Question: When i crop the photos, they end up hiding the captions within the thumbnail. What can i do to make the captions content appear and also make the images be of the same height.

I want to achieve something like this
![][2]
'''
$( document ).ready(function() {
var heights = $(".thumnbnail").map(function() {
return $(this).height();
}).get(),
maxHeight = Math.max.apply(null, heights);
$(".thumnbnail").height(maxHeight);
});
'''
'''
.thumbnail {
height: 200px;
width: 300px;
overflow: hidden;
}
.thumbnail img {
height: auto;
width: 600px;
}
'''
'''
<div class="row">
<div class="col-md-3">
<a href="#">
<div class="thumbnail">
<img src="http://ksassets.timeincuk.net/wp/uploads/sites/55/2017/11/GettyImages-873359588-920x584.jpg" alt="osooabina" class="img-responsive image thumbnail">
<div class="caption">
Lorem Ipsum is simply dummy text of the printing and typesetting industry. Lorem Ipsum has been the industry's standard dummy text ever since the 1500s,.
</div>
</div>
</a>
</div>
<div class="col-md-3">
<a href="#">
<div class="thumbnail">
<img src="https://i.pinimg.com/736x/22/5e/80/225e80ea57b247c188ac160ed34fe3cf--ariana-grande-tattoos-ariana-grande-no-makeup.jpg" alt="" class="img-responsive">
<div class="caption">
Lorem Ipsum is simply dummy text of the printing and typesetting industry. Lorem Ipsum has been the industry's standard dummy text ever since the 1500s,.
</div>
</div>
</a>
</div>
<div class="col-md-3">
<a href="#">
<div class="thumbnail">
<img src="http://gazettereview.com/wp-content/uploads/2015/12/Eminem-Featured-image.jpg" alt="osooabina" class="img-responsive image thumbnail">
<div class="caption">
Lorem Ipsum is simply dummy text of the printing and typesetting industry. Lorem Ipsum has been the industry's standard dummy text ever since the 1500s,.
</div>
</div>
</a>
</div>
<div class="col-md-3">
<a href="#">
<div class="thumbnail">
<img src="https://www.biography.com/.image/t_share/MTQ3MzM3MTcxNjA5NTkzNjQ3/ariana_grande_photo_jon_kopaloff_getty_images_465687098.jpg" alt="" class="img-responsive">
<div class="caption">
Lorem Ipsum is simply dummy text of the printing and typesetting industry. Lorem Ipsum has been the industry's standard dummy text ever since the 1500s,.
</div>
</div>
</a>
</div>
</div>
'''
How can i make this code look like the one in the picture above.
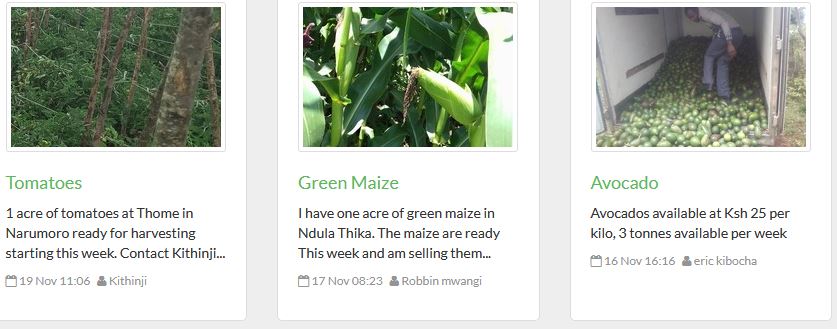
Answer: I believe the problem you're having is related to your repeated use of '.thumbnail'. You're applying it to the '<div>' and to the '' and your jQuery script tries to apply 'maxHeight' to both.
If we revise your code to look like this:
'''
$( document ).ready(function() {
var heights = $(".thumbnail").map(function() {
return $(this).height();
}).get(),
maxHeight = Math.max.apply(null, heights);
$(".thumbnail").height(maxHeight);
});
'''
'''
.thumbnail {
overflow: hidden;
}
.thumbnail img {
height: auto;
}
'''
'''
<link rel="stylesheet" href="https://maxcdn.bootstrapcdn.com/bootstrap/3.3.7/css/bootstrap.min.css" integrity="sha384-BVYiiSIFeK1dGmJRAkycuHAHRg32OmUcww7on3RYdg4Va+PmSTsz/K68vbdEjh4u" crossorigin="anonymous">
<script src="https://ajax.googleapis.com/ajax/libs/jquery/1.12.4/jquery.min.js"></script>
<script src="https://maxcdn.bootstrapcdn.com/bootstrap/3.3.7/js/bootstrap.min.js" integrity="sha384-Tc5IQib027qvyjSMfHjOMaLkfuWVxZxUPnCJA7l2mCWNIpG9mGCD8wGNIcPD7Txa" crossorigin="anonymous"></script>
<div class="container">
<div class="row">
<div class="col-xs-3">
<a href="#">
<div class="thumbnail">
<img src="http://ksassets.timeincuk.net/wp/uploads/sites/55/2017/11/GettyImages-873359588-920x584.jpg" alt="osooabina" class="img-responsive">
<div class="caption">Lorem Ipsum is simply dummy text of the printing and typesetting industry. Lorem Ipsum has been the industry's standard dummy text ever since the 1500s,.</div>
</div>
</a>
</div>
<div class="col-xs-3">
<a href="#">
<div class="thumbnail">
<img src="https://i.pinimg.com/736x/22/5e/80/225e80ea57b247c188ac160ed34fe3cf--ariana-grande-tattoos-ariana-grande-no-makeup.jpg" alt="" class="img-responsive">
<div class="caption">Lorem Ipsum is simply dummy text of the printing and typesetting industry. Lorem Ipsum has been the industry's standard dummy text ever since the 1500s,.</div>
</div>
</a>
</div>
<div class="col-xs-3">
<a href="#">
<div class="thumbnail">
<img src="http://gazettereview.com/wp-content/uploads/2015/12/Eminem-Featured-image.jpg" alt="osooabina" class="img-responsive">
<div class="caption">Lorem Ipsum is simply dummy text of the printing and typesetting industry. Lorem Ipsum has been the industry's standard dummy text ever since the 1500s,.</div>
</div>
</a>
</div>
<div class="col-xs-3">
<a href="#">
<div class="thumbnail">
<img src="https://www.biography.com/.image/t_share/MTQ3MzM3MTcxNjA5NTkzNjQ3/ariana_grande_photo_jon_kopaloff_getty_images_465687098.jpg" alt="" class="img-responsive">
<div class="caption">Lorem Ipsum is simply dummy text of the printing and typesetting industry. Lorem Ipsum has been the industry's standard dummy text ever since the 1500s,.</div>
</div>
</a>
</div>
</div>
</div>
'''
You'll get something more akin to your source image. Note that this doesn't address the concern of the actual images being the same dimensions; it merely ensures that your '.thumbnail' wrappers are all the same height.
I would also recommend you turn this into a function that is run both when the page loads and in the event of a window resize event.